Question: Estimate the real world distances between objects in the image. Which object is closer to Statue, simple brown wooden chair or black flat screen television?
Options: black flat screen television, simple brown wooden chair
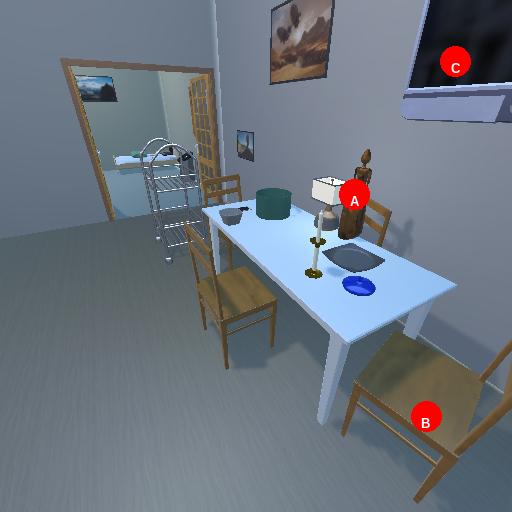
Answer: black flat screen television